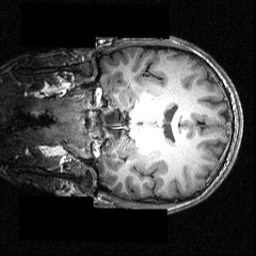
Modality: T1w
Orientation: coronal
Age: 19
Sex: male
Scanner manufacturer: siemens
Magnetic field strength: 3.951 T
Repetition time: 1.5 s
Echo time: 0.00335 s